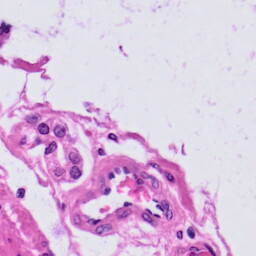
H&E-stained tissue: Prostate